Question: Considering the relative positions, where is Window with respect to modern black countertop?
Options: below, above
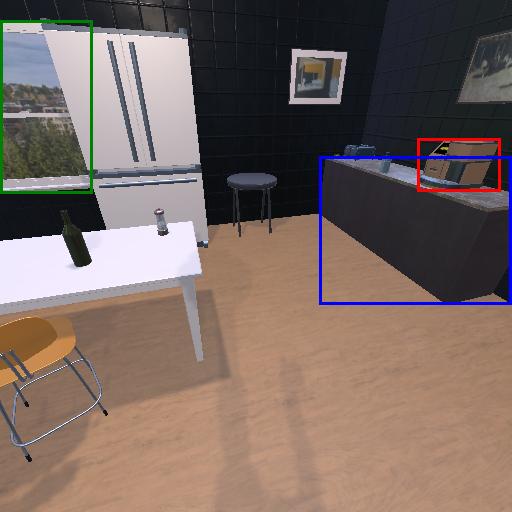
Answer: below